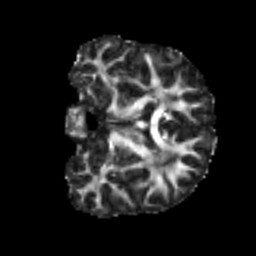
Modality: FA
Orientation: coronal
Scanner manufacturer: siemens
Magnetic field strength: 3 T
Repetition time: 4 s
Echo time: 0.0594 s